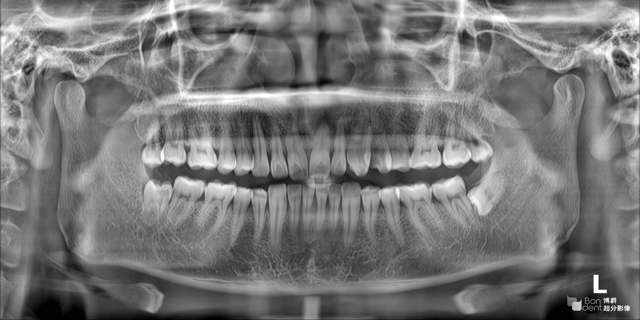
adult